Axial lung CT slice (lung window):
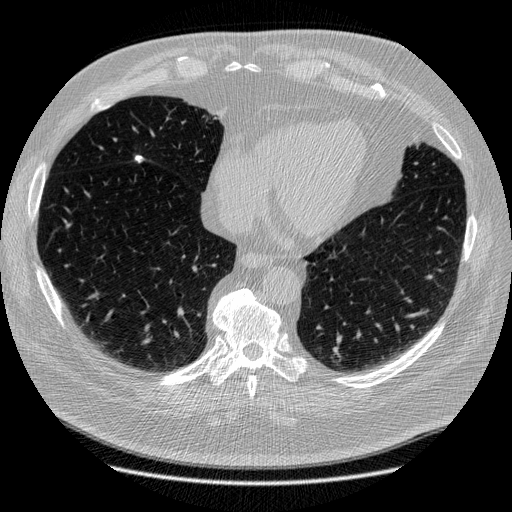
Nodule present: yes
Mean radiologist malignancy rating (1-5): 1